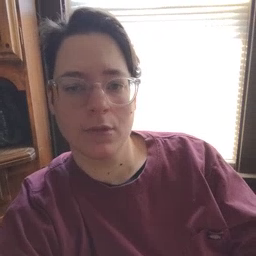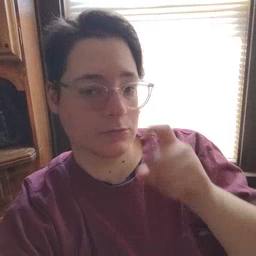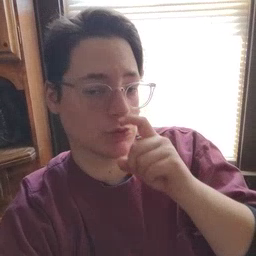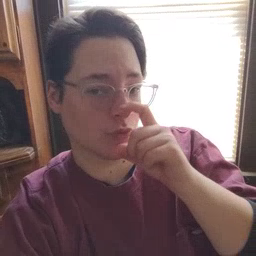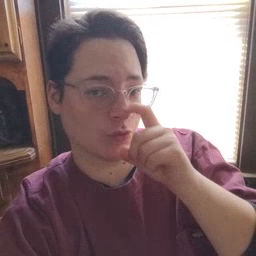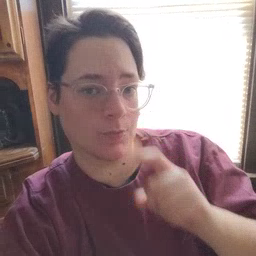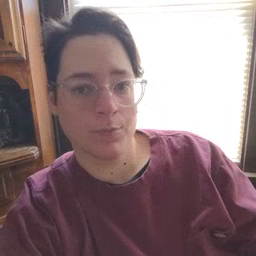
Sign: doll